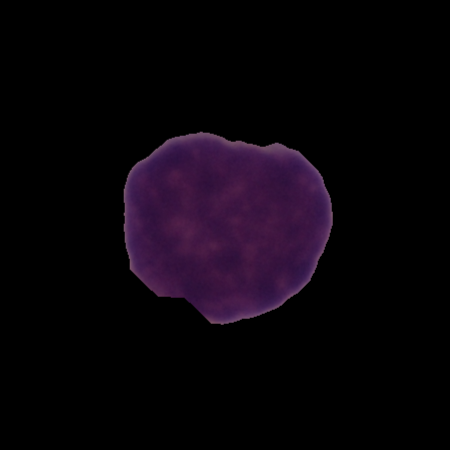
Label: healthy